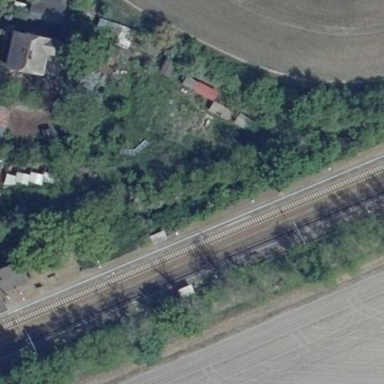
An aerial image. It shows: Platform for public transport and railway services.